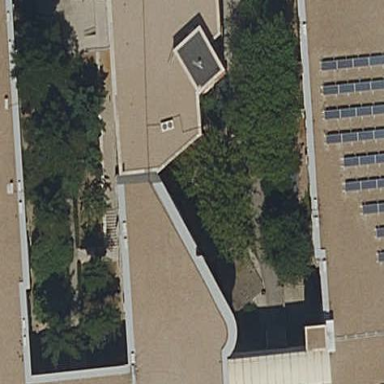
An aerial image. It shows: University building.